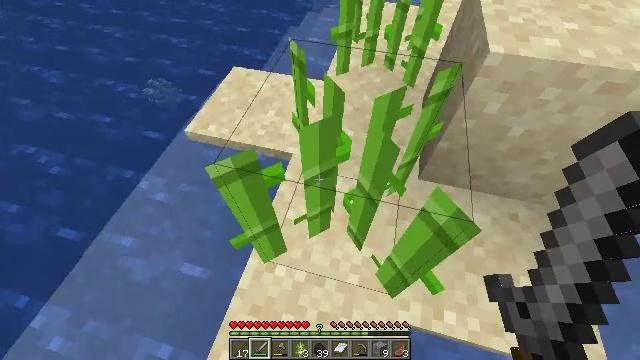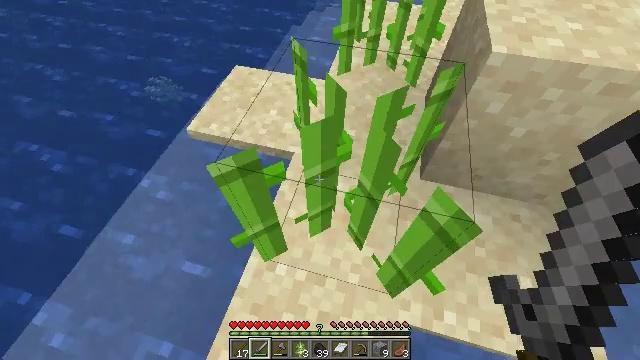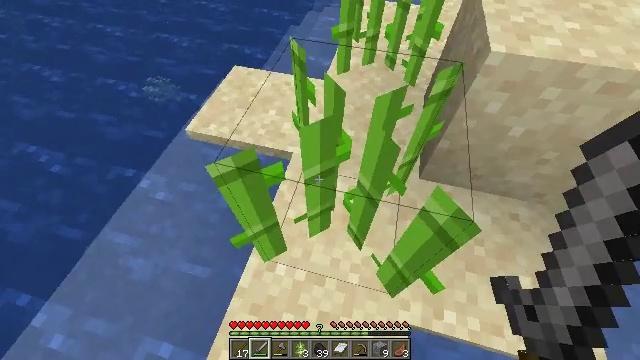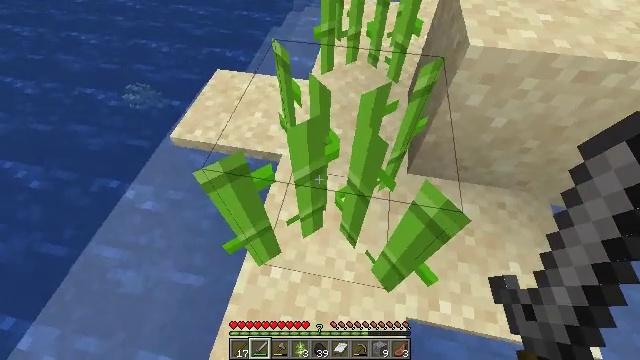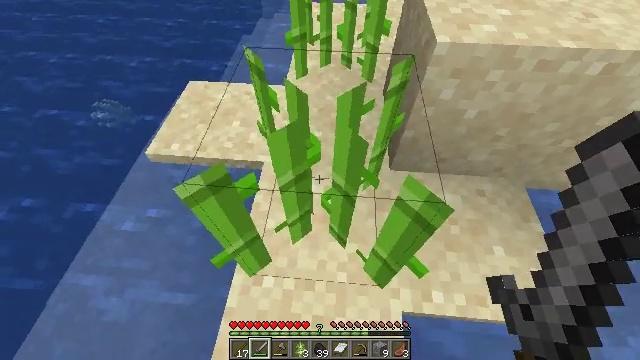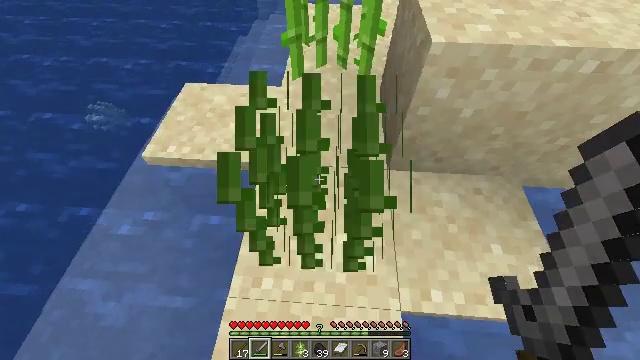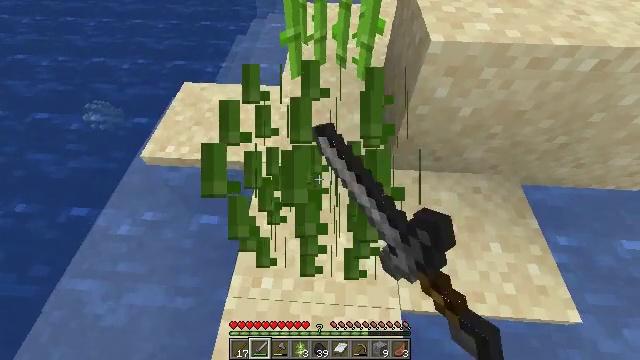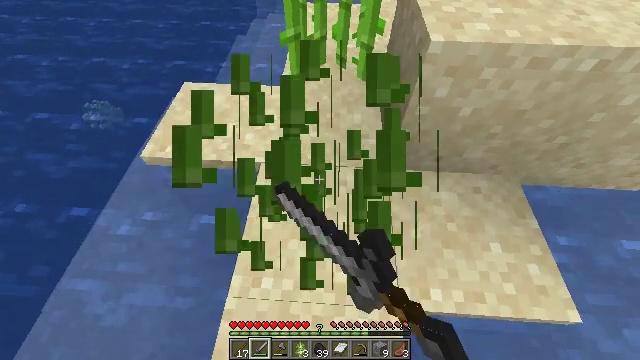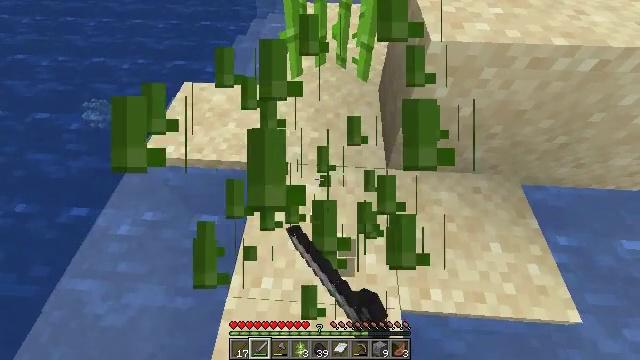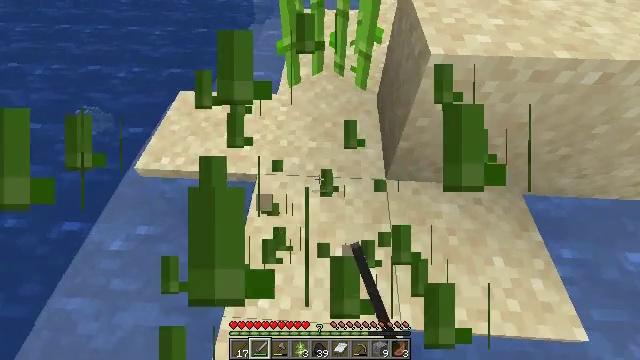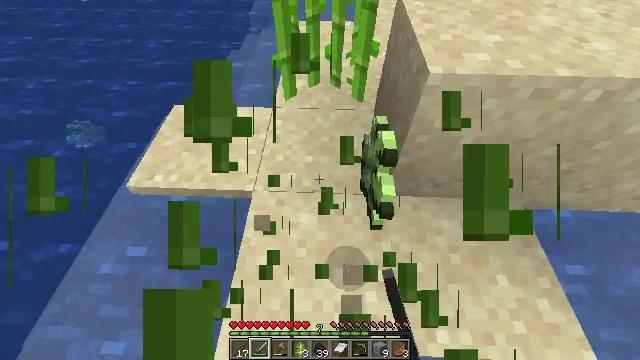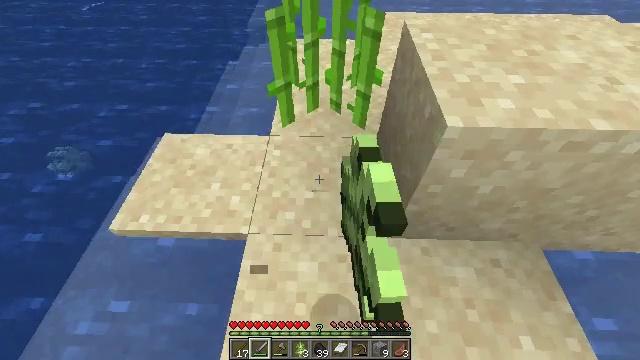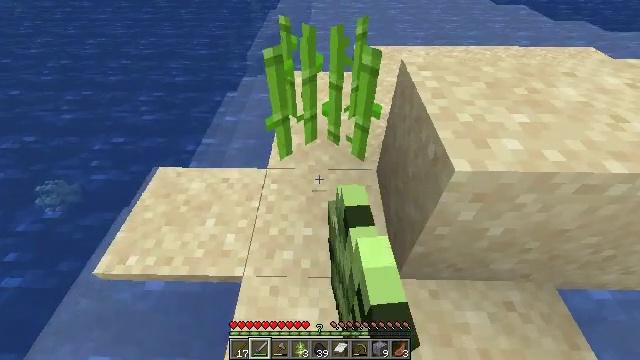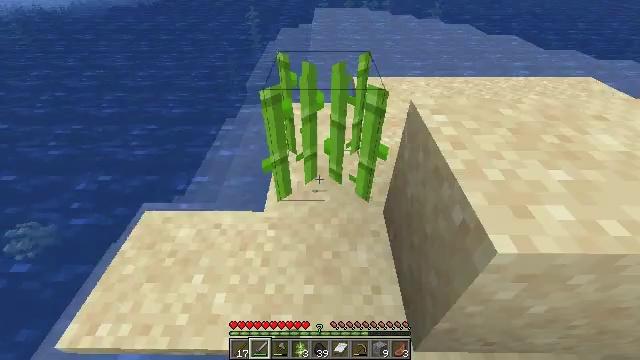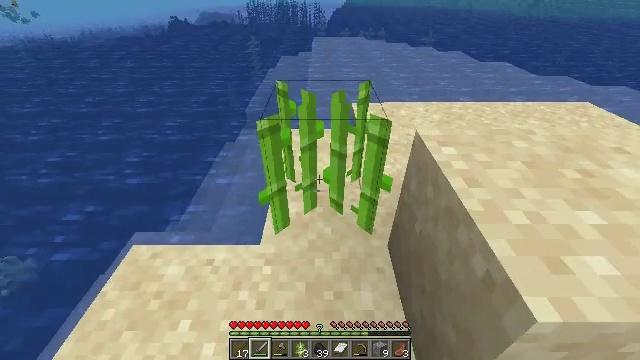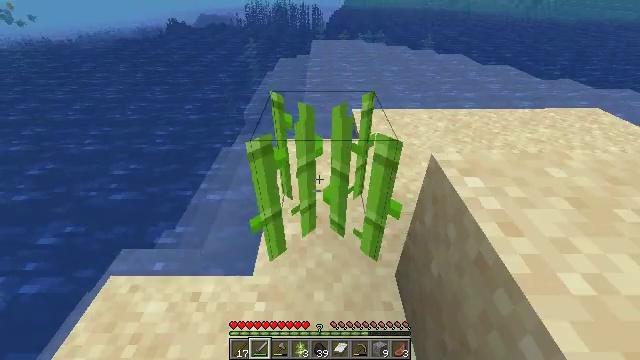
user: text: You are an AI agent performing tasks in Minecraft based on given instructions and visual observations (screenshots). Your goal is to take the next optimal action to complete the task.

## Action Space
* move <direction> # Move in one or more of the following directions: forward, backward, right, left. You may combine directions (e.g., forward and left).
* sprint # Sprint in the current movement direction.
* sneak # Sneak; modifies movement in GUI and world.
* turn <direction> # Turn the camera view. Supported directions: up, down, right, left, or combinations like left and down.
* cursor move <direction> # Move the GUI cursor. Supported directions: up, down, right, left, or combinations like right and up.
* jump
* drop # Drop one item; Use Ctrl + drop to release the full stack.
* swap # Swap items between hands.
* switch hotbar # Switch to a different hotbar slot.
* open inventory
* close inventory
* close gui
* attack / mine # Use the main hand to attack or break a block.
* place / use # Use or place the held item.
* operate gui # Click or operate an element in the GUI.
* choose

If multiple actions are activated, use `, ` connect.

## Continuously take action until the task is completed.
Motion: motion action
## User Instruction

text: Collect sugar cane near water sources.
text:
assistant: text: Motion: no_op
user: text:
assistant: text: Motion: no_op
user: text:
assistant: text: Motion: turn right
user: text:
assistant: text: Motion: turn right
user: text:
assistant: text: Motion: attack / mine
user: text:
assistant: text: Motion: attack / mine
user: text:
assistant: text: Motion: attack / mine
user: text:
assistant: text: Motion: attack / mine
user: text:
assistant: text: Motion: move forward
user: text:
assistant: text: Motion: move forward, turn up
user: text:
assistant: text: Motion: move forward, turn up
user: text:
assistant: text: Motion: move forward, turn up
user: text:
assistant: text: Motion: move forward, turn up
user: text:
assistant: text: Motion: move forward, turn up
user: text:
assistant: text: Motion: move forward
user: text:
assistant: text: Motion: move forward
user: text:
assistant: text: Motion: move forward
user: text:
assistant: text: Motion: move forward, turn down, attack / mine
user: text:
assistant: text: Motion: turn down, attack / mine
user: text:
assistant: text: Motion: attack / mine
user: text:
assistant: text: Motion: no_op
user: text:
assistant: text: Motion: turn down
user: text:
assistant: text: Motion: no_op